Определите максимальную амплитуду гармонических колебаний системы из двух брусков и двух невесомых пружин, изображенной на рисунке.  Жесткость правой пружины $k=10~Н/м$, жесткость левой $2 k=20~Н/м$, масса каждого бруска $m=100~г$, коэффициент трения между брусками $\mu=0.5$. В положении равновесия правая пружина растянута на длину $\Delta x_{01}=2~см$. Трения между нижним бруском и опорой нет.
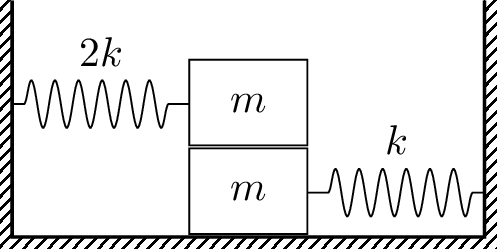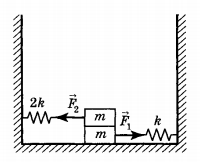
Решение: В случае, когда бруски находятся в равновесии, $F_{1}=F_{2}$ (см. рисунок), т. е. $$k \Delta x_{01}=2 k \Delta x_{02}.$$Таким образом, $\Delta x_{02}=1~см$.  Система совершает гармонические колебания, следовательно, скольжения одного бруска по другому нет. Поскольку общая масса системы равна $2 m$, a эффективная жесткость пружин равна $3 k$, уравнение движения будет иметь вид: $$2 m a=-3 k x,$$где $x$ — текущее смещение от положения равновесия, $a$ — ускорение системы. Для того, чтобы верхний брусок двигался с ускорением $a$, сила трения $F_{тр}$ должна удовлетворять уравнению:$$m a=-2 k\left(x+\Delta x_{02}\right)+F_{тр},$$откуда$$F_{тр}=\frac{k x}{2}+2 k \Delta x_{02}.$$Поскольку сила трения не может превышать величины $\mu m g$, то для максимальной амплитуды $A$ имеем:$$\mu m g=\frac{k A}{2}+2 k \Delta x_{02}$$и$$A=\frac{2\left(\mu m g-2 k \Delta x_{02}\right)}{k} \approx 6~см.$$
Ответ: $$ A=\frac{2\left(\mu m g-2 k \Delta x_{02}\right)}{k} \approx 6~см. $$
Темы:
T, Механика, Колебания, Всероссийские, Трение